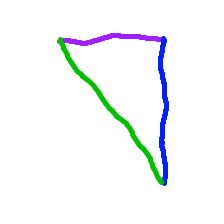
Shape: triangle